Aerial crown-view tile of a tropical tree (Barro Colorado Island, Panama), acquired 20240611:
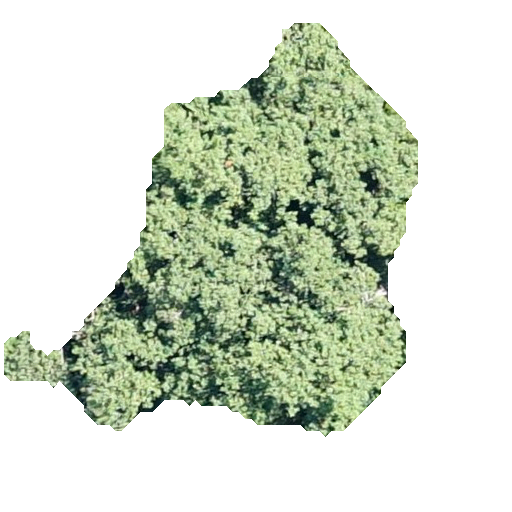
Species: Hieronyma alchorneoides
GBIF accepted scientific name: Hieronyma alchorneoides
Crown area: 151.132 m²